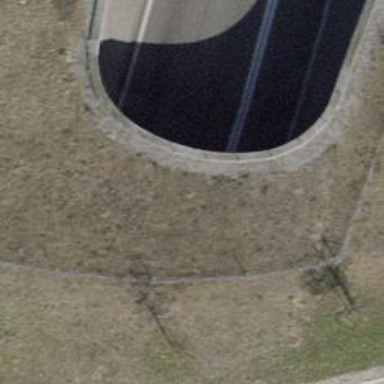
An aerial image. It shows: Tunnel on the motorway.